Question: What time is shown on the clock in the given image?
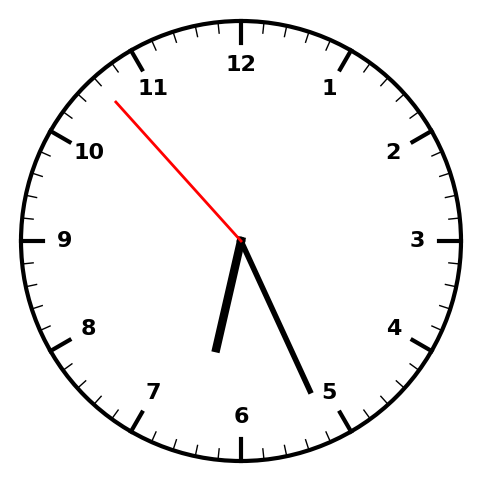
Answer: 06:25:53